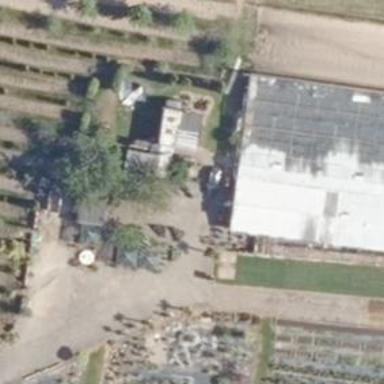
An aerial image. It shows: Garden center.